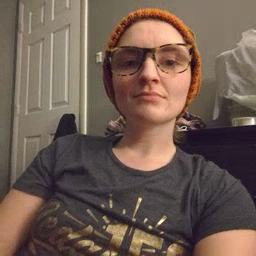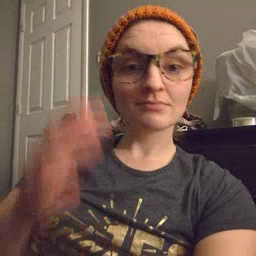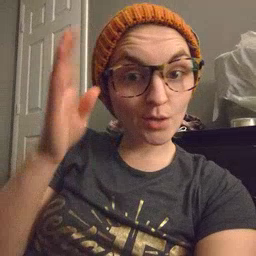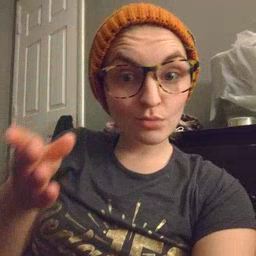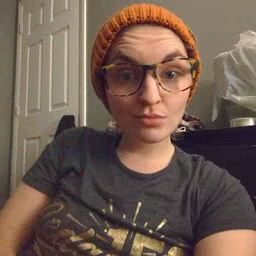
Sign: hello